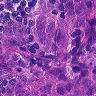
Metastatic tissue present: yes